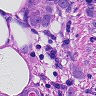
Metastatic tissue present: yes